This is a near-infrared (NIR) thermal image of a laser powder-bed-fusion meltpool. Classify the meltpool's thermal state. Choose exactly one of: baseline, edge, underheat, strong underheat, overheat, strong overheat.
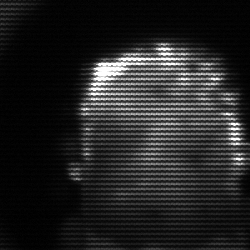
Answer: baseline